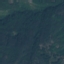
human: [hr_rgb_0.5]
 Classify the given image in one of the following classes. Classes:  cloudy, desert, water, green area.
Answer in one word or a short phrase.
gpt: green area